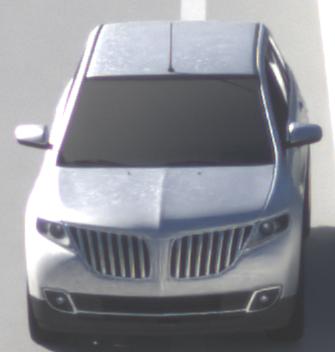
Make: Lincoln
Model: MKX
Detailed model: Gen. 1 CD3
Model produced from: 2010
Model produced until: 2015
Doors: 5
Color: white
Road condition: dry road
Daytime: morning or afternoon
Contrast: high contrast